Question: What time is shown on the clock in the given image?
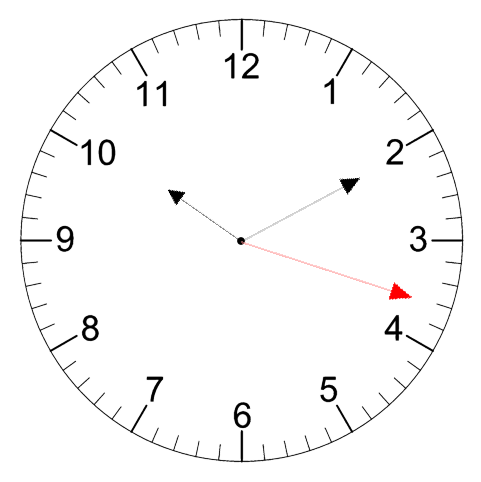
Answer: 10:10:18